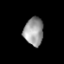
Tissue: lung
Cell type: Epithelial cells
Senescence score: 0.2312
Nuclear area (px): 536
Mean DAPI intensity: 153.336